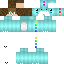
A male human skin with pale skin, wearing brown long hair dressed in a blue tshirt and red pants, featuring a closed mouth.